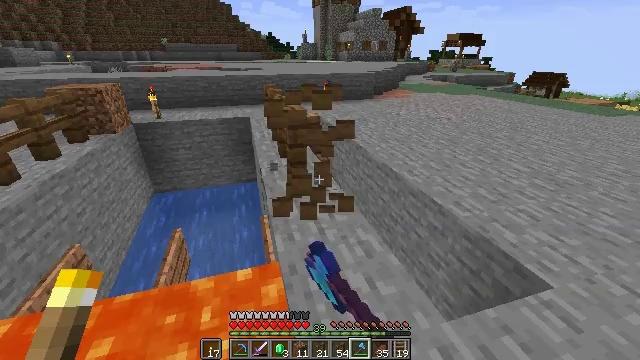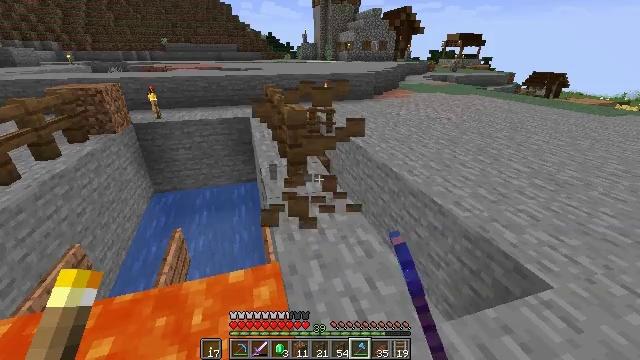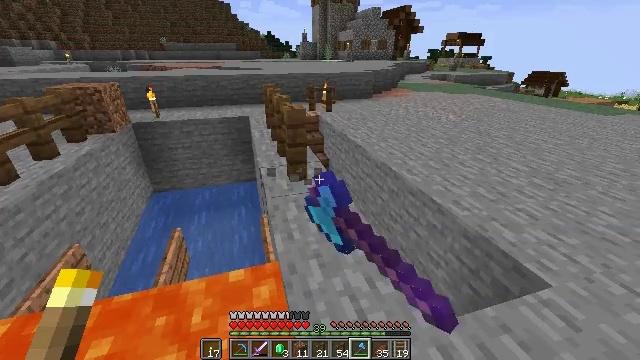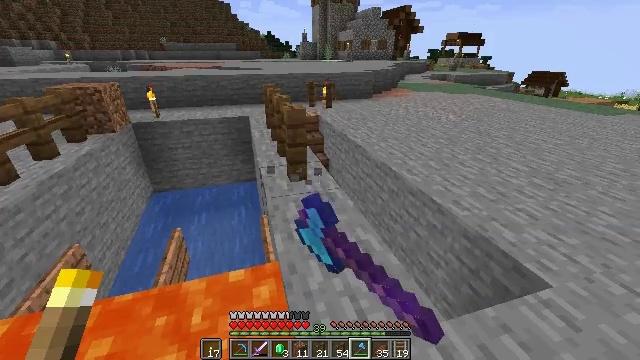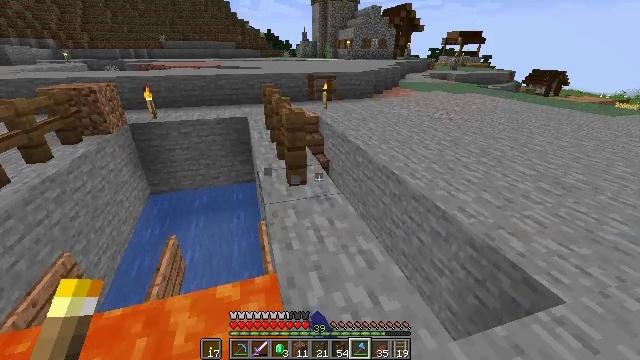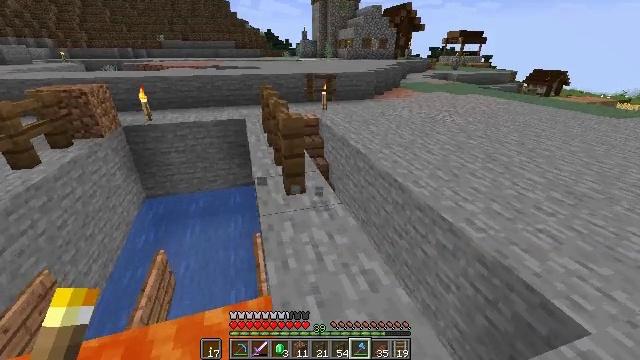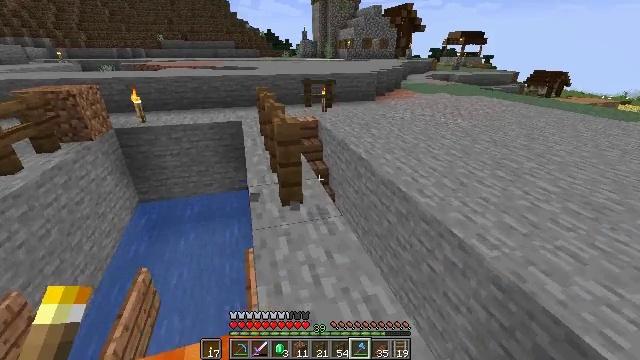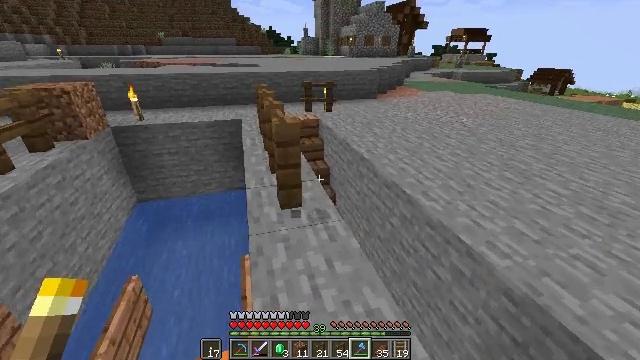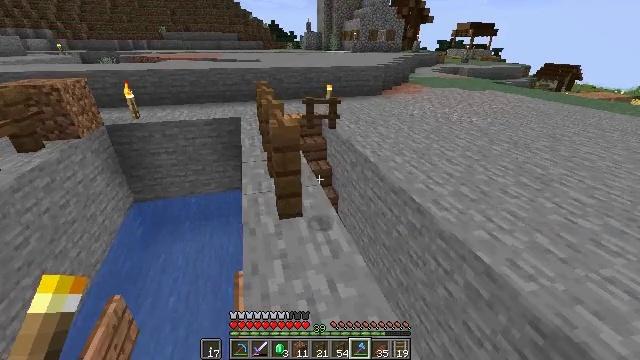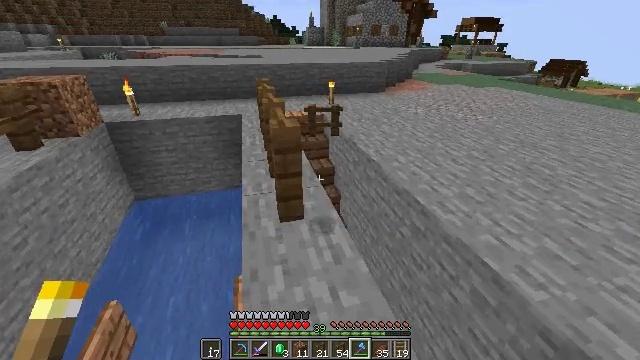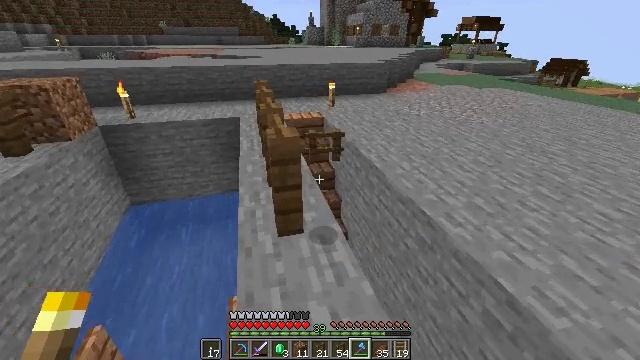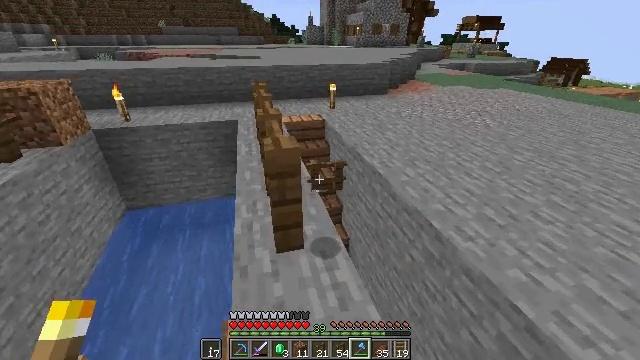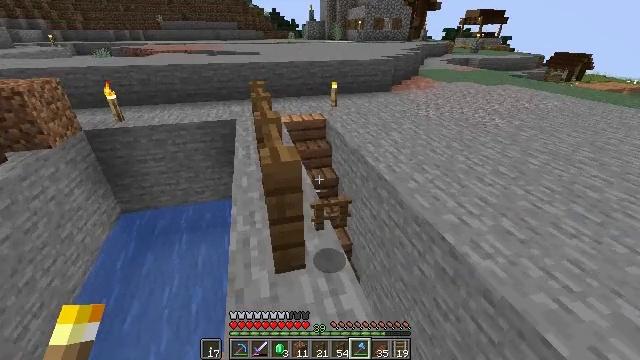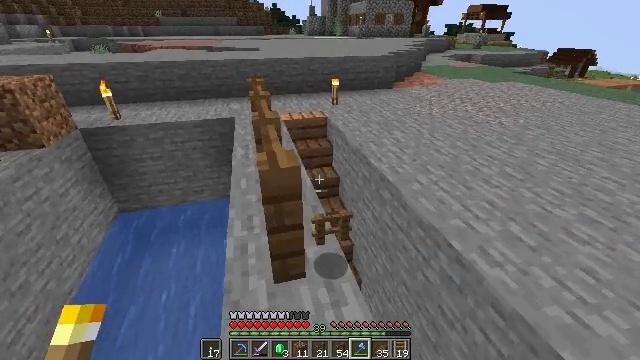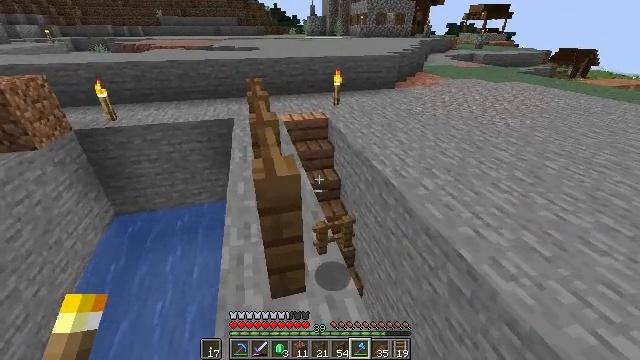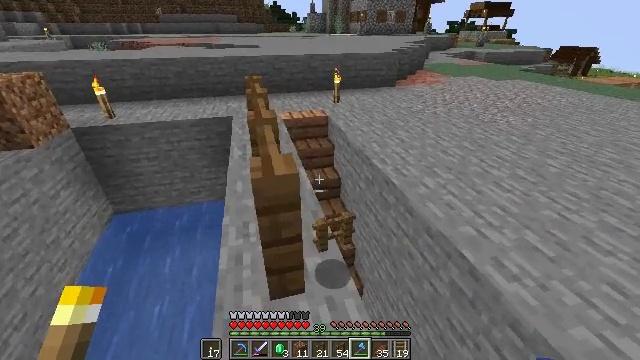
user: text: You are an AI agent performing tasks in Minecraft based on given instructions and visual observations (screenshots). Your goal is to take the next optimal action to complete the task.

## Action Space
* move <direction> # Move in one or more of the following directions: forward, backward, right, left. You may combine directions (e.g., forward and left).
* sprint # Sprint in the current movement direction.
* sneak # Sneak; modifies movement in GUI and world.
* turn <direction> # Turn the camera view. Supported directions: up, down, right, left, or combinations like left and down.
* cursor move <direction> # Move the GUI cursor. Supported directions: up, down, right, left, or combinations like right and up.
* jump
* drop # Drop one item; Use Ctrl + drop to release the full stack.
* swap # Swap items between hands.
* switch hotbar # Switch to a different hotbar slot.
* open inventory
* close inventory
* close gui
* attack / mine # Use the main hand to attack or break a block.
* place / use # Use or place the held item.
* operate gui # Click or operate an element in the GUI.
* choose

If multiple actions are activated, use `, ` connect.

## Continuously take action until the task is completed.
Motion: motion action
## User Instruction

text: Remove the fire source.
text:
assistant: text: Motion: attack / mine
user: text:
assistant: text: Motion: attack / mine
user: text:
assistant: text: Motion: move forward
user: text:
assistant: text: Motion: move forward
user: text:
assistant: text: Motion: move forward
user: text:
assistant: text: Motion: move forward
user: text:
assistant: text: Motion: move forward
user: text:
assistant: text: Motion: move forward
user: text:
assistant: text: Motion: move forward
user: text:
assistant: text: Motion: move forward
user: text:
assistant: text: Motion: move forward
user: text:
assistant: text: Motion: move forward
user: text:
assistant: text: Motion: no_op
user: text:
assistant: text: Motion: no_op
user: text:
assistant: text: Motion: no_op
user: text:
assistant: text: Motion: no_op
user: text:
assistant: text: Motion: turn left and down
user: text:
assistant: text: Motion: no_op
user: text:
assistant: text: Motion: turn left and down
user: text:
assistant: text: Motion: turn left and down
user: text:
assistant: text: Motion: turn left and down
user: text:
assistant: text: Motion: no_op
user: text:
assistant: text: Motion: turn right
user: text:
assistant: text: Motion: turn right
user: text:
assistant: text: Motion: no_op
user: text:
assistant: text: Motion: no_op
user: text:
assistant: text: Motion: no_op
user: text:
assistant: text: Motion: no_op
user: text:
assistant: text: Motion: turn down
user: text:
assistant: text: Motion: turn left and down